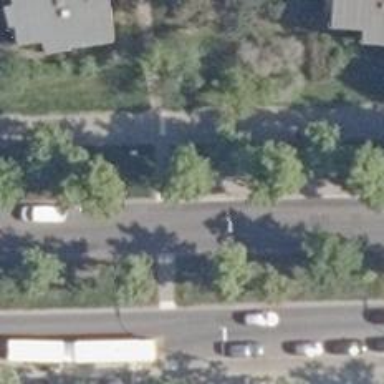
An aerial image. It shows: Sidewalk.